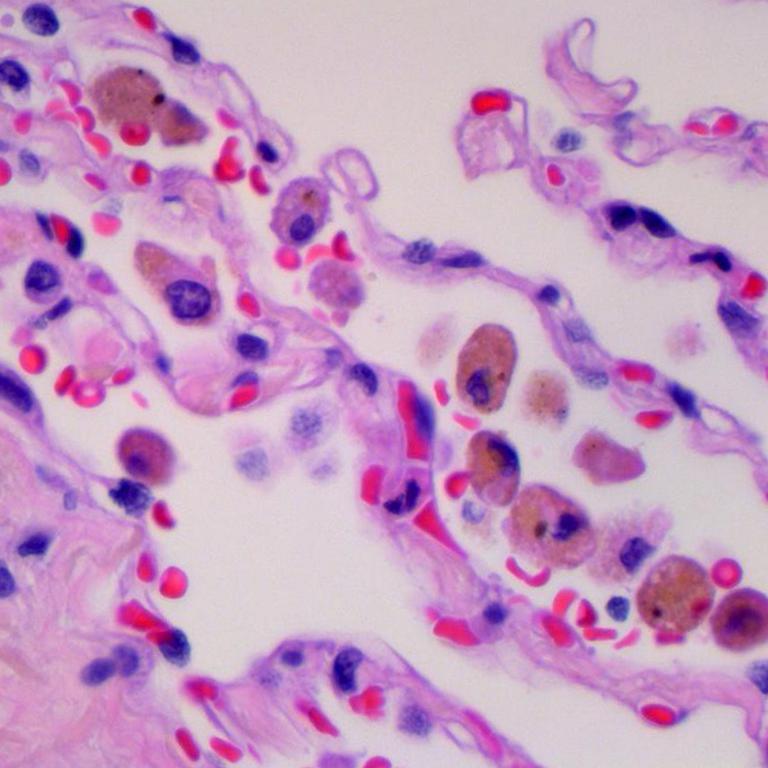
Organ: lung
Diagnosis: benign